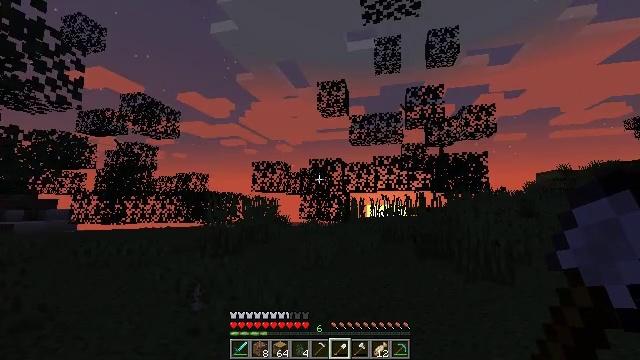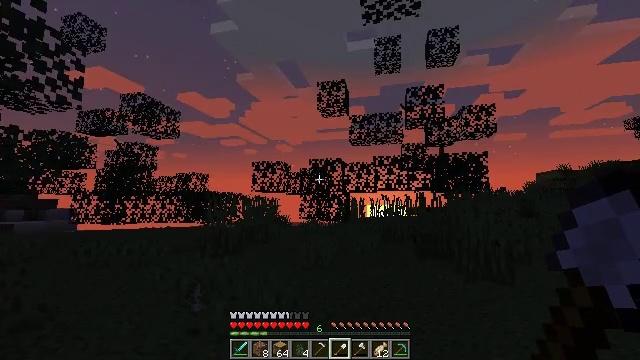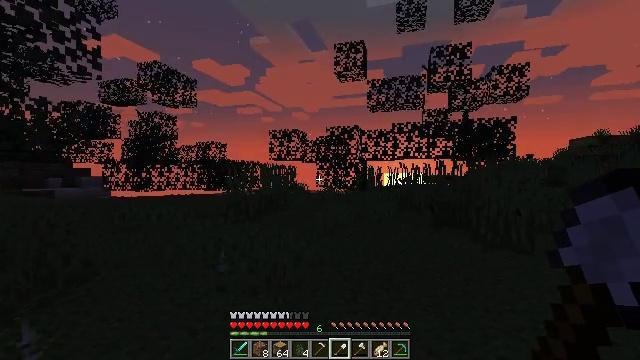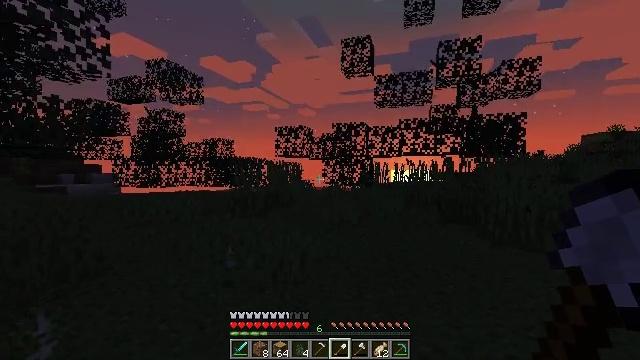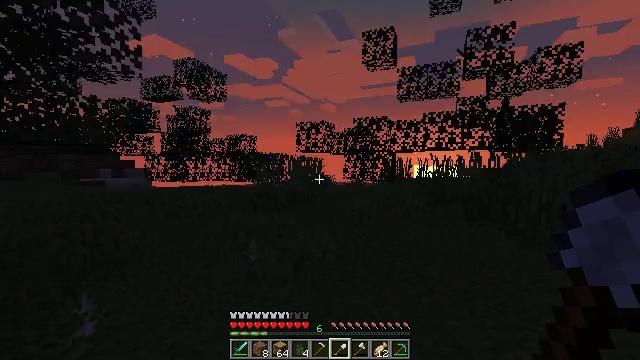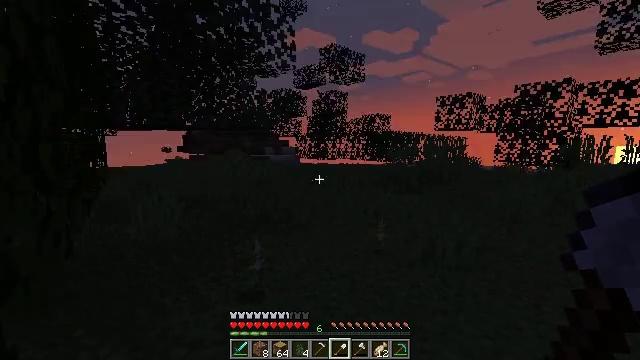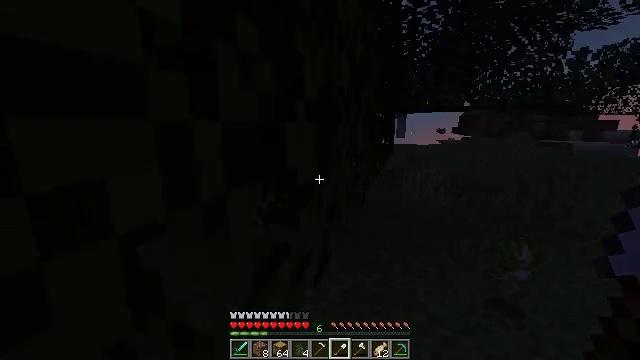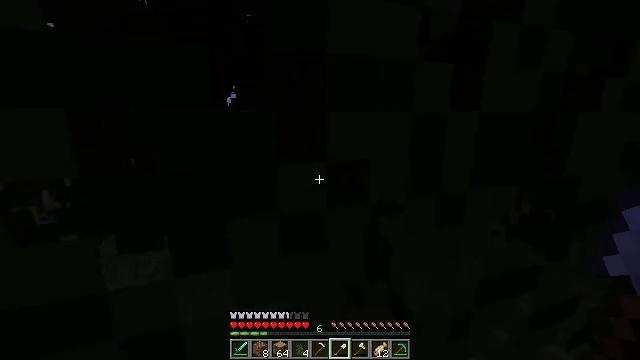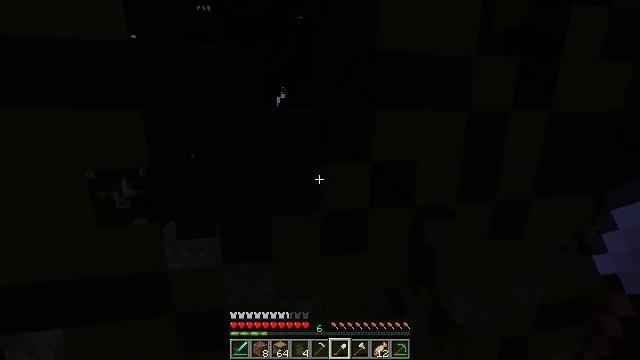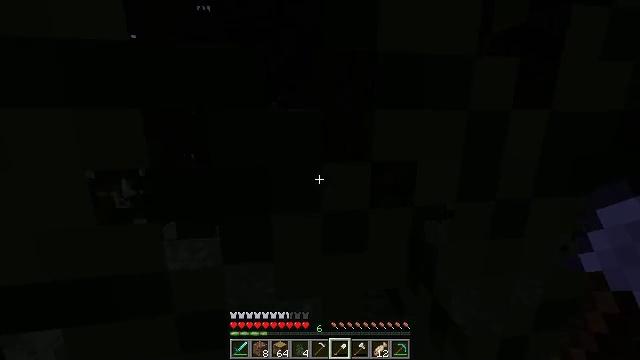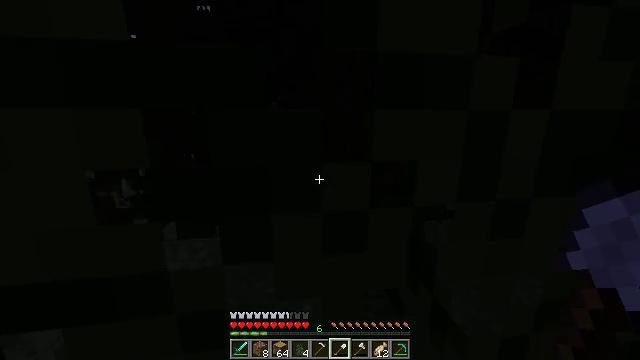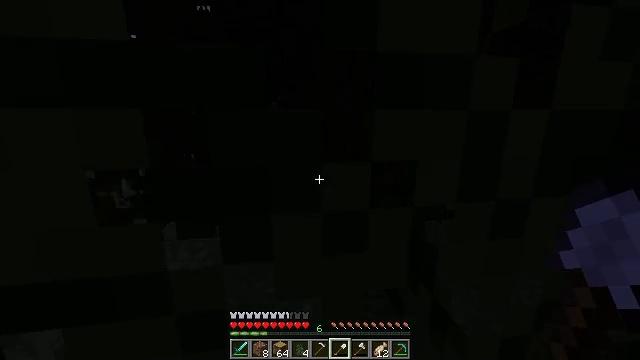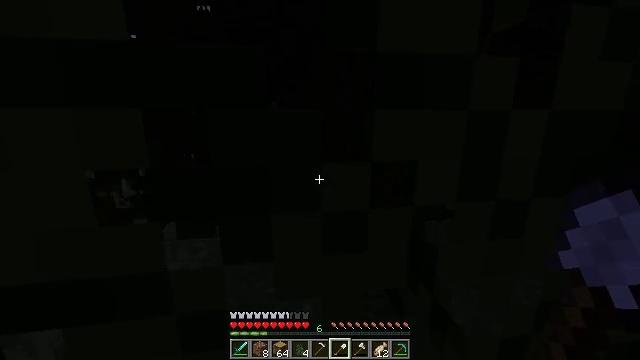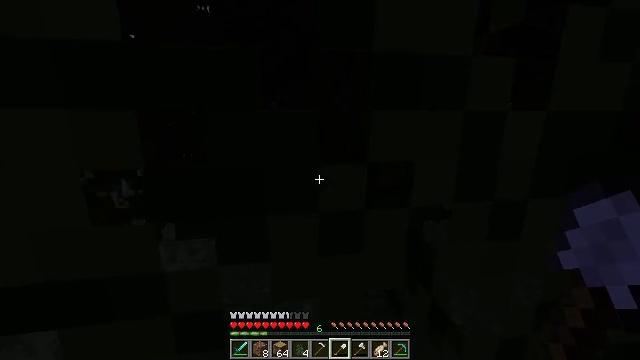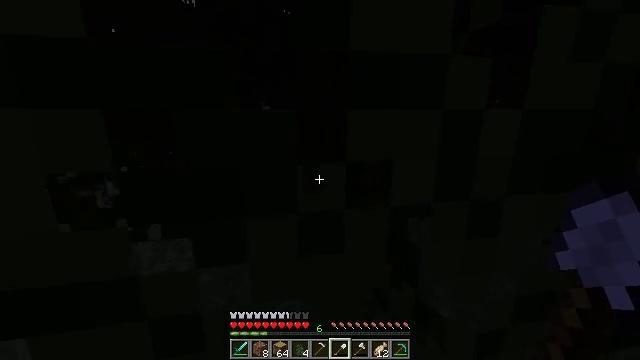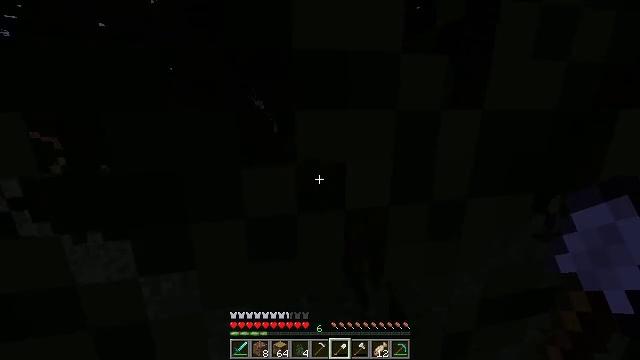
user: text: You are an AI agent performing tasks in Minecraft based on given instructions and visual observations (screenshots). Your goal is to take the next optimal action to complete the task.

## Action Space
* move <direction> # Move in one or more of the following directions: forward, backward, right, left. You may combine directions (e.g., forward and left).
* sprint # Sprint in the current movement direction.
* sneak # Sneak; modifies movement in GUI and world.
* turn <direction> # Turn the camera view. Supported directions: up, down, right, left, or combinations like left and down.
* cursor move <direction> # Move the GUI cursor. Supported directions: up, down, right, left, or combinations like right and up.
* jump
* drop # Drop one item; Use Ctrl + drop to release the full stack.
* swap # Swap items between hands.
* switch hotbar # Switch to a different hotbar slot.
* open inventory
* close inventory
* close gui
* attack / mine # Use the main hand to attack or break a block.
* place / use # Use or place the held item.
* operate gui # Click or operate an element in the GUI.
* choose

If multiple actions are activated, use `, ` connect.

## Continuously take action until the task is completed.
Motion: motion action
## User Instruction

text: Harvest the birch sapling for later use.
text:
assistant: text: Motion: no_op
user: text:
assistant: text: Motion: turn left and down
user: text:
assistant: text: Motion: turn left
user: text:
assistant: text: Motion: turn left and down
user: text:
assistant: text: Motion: turn left and down
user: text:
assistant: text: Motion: turn left and down
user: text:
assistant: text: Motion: turn left and down
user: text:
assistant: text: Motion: turn left
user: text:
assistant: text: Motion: no_op
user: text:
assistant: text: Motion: no_op
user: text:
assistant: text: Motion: no_op
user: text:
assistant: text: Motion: no_op
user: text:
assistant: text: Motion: move forward
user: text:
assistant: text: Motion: move forward, turn right
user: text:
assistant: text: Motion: move forward, turn down
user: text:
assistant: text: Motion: turn down
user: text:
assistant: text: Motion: no_op
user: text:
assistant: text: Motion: no_op
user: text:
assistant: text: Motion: no_op
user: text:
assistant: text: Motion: no_op
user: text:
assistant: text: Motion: turn right and up
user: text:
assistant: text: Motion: move right, turn right and up
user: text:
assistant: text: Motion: move right, turn right
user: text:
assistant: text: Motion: move right, turn right and down
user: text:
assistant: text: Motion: move forward and move right, turn right
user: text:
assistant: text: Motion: move forward and move right
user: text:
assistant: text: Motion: move forward and move right
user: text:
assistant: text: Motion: move forward and move right
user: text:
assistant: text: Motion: move forward and move right
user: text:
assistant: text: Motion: move forward and move right